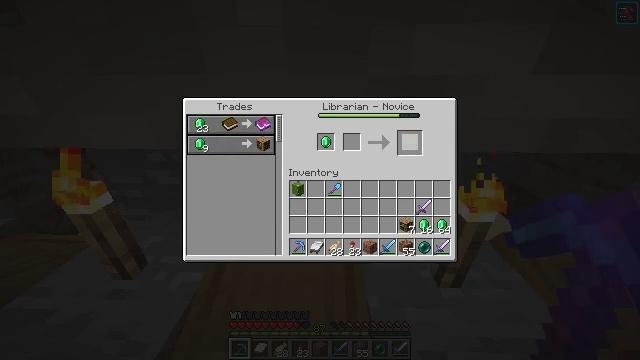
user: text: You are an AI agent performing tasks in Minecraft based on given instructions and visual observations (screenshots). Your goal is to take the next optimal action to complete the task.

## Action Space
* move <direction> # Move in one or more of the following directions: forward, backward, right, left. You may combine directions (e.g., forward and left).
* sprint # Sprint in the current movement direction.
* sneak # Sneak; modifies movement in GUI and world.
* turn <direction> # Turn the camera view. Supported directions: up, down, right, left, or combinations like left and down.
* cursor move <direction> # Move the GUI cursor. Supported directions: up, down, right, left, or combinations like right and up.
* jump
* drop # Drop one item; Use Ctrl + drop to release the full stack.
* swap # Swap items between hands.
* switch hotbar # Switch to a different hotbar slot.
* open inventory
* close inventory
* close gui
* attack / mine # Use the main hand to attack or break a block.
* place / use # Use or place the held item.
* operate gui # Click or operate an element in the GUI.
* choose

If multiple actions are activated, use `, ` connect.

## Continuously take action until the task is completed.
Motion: motion action
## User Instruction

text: Combine books and wooden planks to craft a bookshelf.
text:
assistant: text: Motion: sneak